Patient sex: F
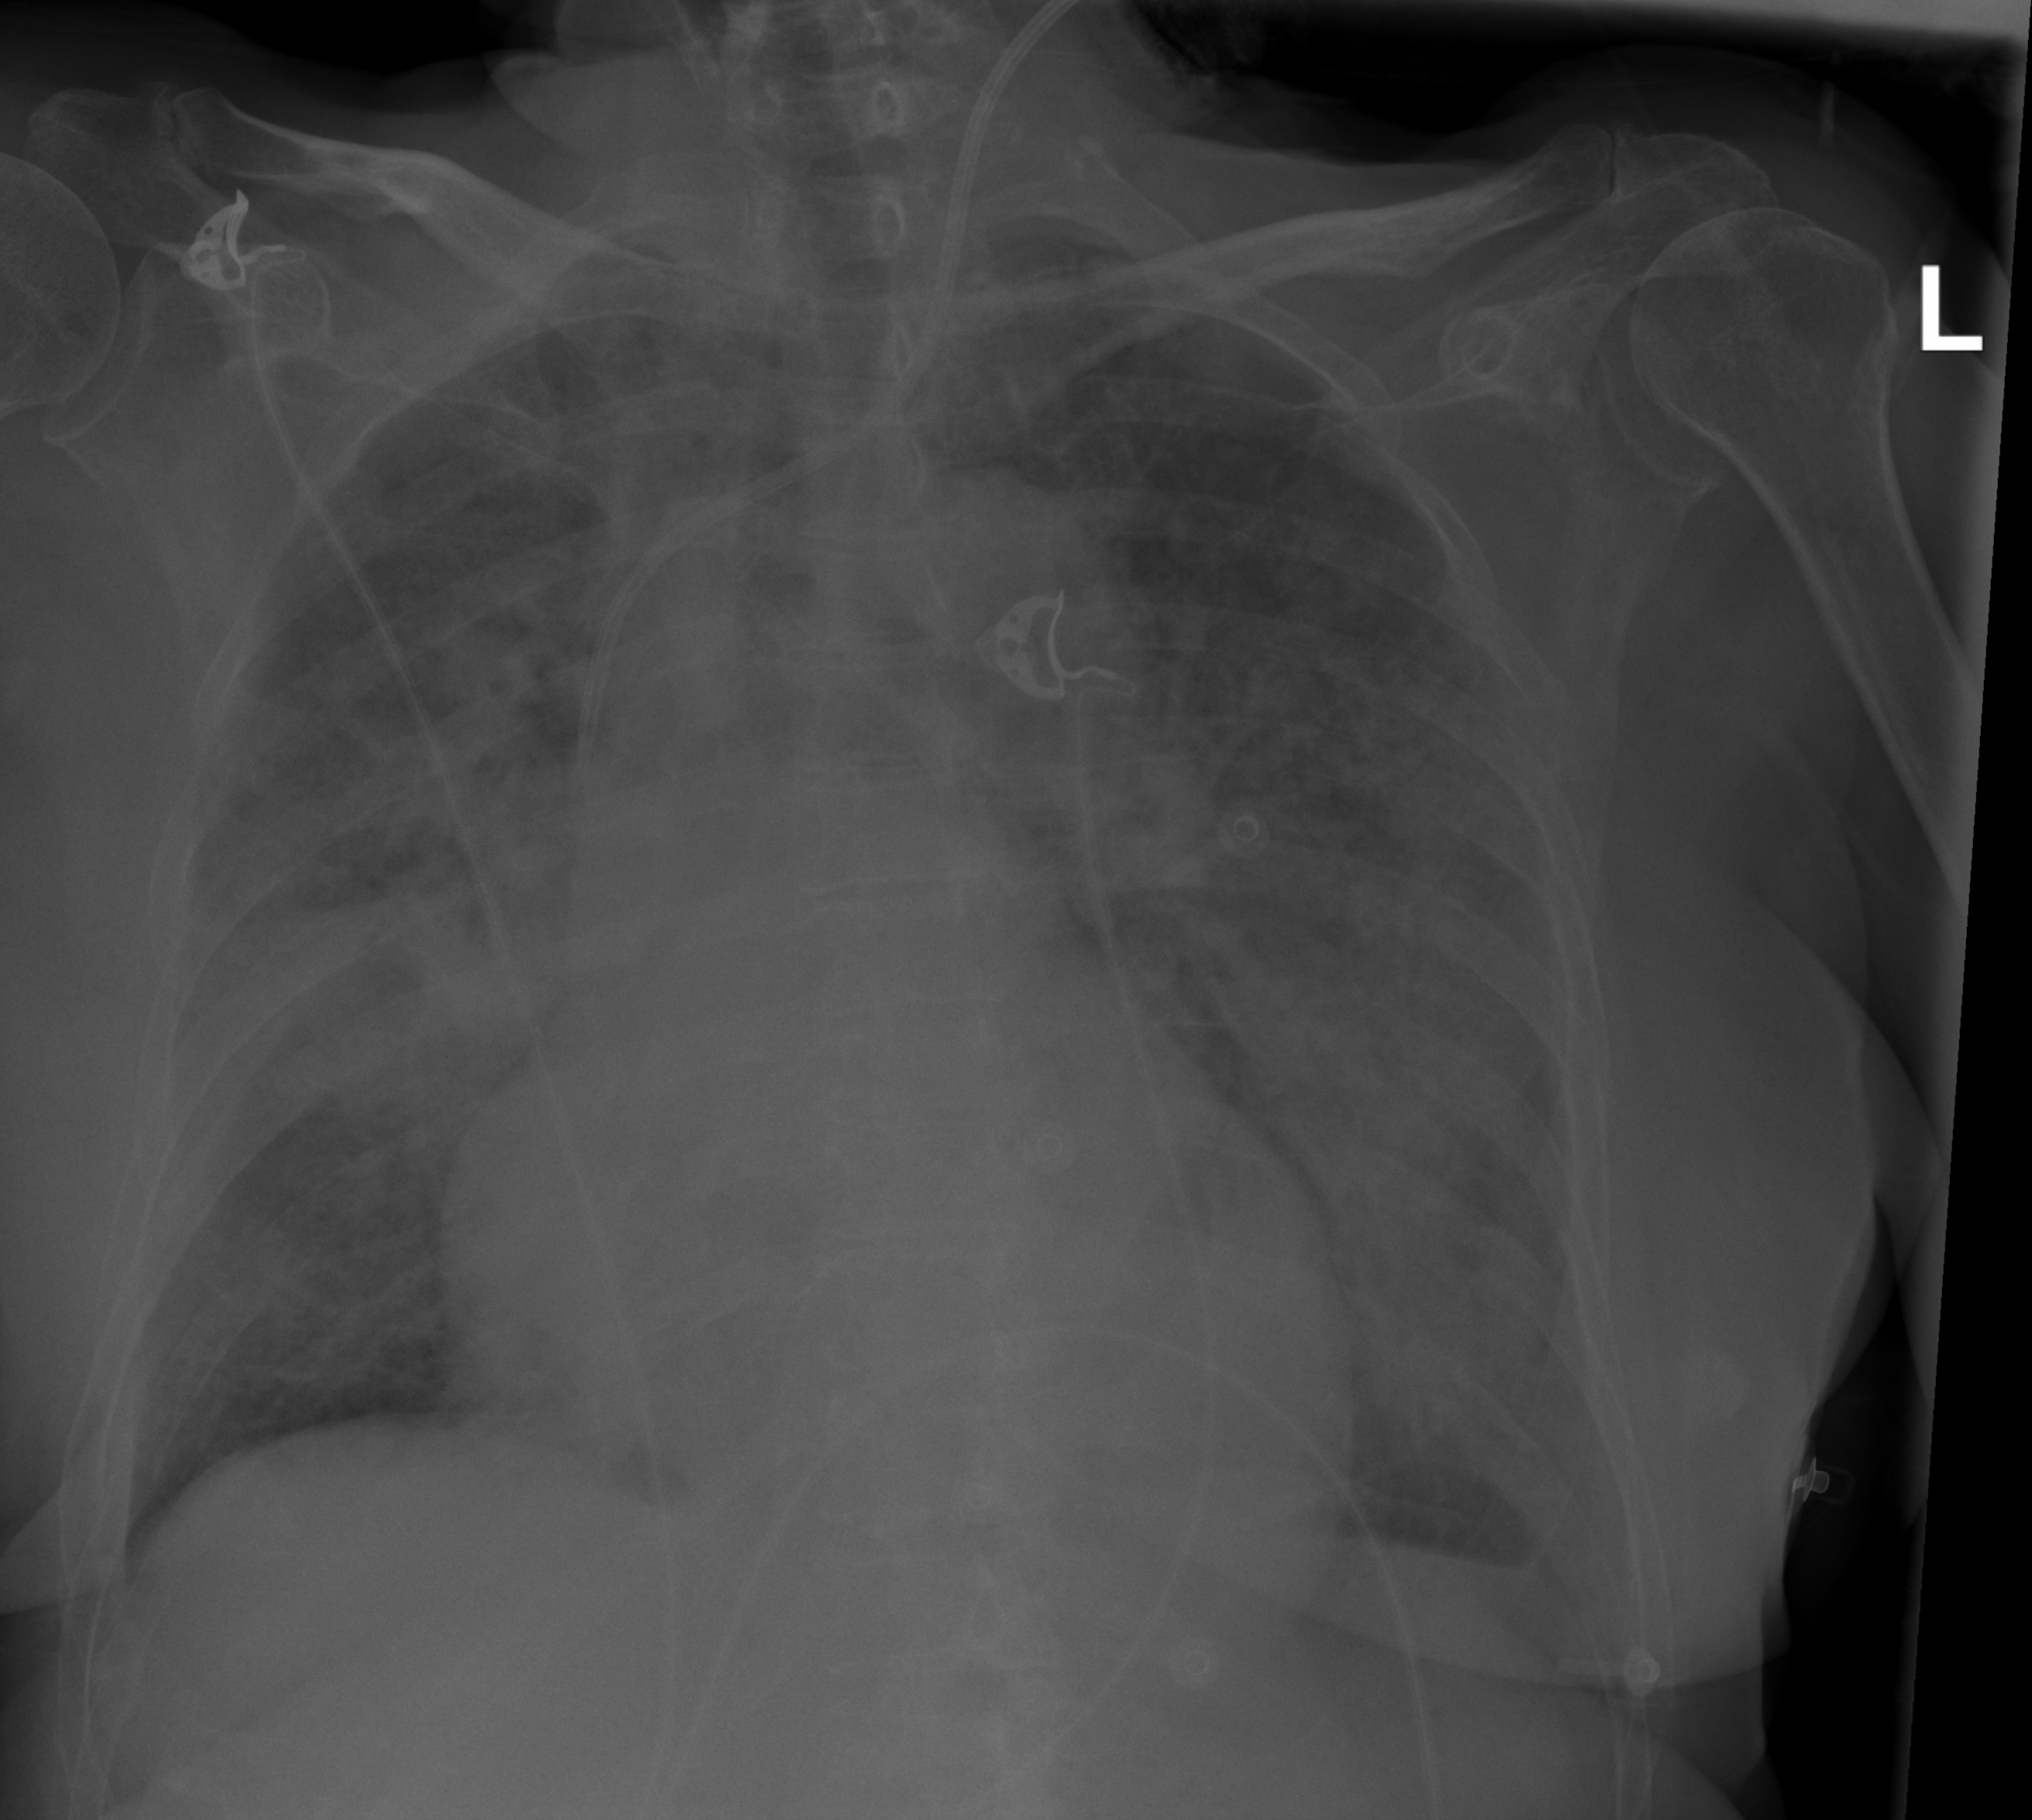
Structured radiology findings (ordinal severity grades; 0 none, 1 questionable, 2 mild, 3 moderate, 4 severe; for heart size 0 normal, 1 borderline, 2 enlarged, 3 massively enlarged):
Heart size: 2
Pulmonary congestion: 2
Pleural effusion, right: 0
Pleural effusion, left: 2
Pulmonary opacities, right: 3
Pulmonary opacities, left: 3
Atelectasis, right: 3
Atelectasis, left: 3